Question: I have a Visual Studio 2010 Solution that contains three projects:
- - -
All of these projects are in the same solution, and I have added references from the Winforms App and the Service to the class library. In both projects I am able to see the classes from the class library and interact with them, but I am having an issue. I have created the database in the /Resources/ directory of my class library project (because to me the "common" project is the only sensible place to store the common database), however whenever I attempt to access the database in the Winforms app, it is not returning data that I know is in there. Since System.Data.SQLite has the default behaviour of creating an empty database file if the file isn't found (an odd choice in my opinion), I can't even go back and tell if the database exists or not.
This leads me to suspect that I am not understanding properly how files from one project are referenced in another. Here is what my project looks like:

WorkModeCommon Contains the classes SQLiteDatabase and ScheduleManager, where ScheduleManager has a SQLiteDatabase() and SQLiteDatabase interacts with Resources/WorkModeSchedules.s3db
Both the WorkModeConfigApp and the WorkModeService have a WorkModeCommon.ScheduleManager(), which should in theory take care of all of the database interaction.
Do I have a major flaw in my design, or could someone point me to a resource which could help me solve the problem I'm having?
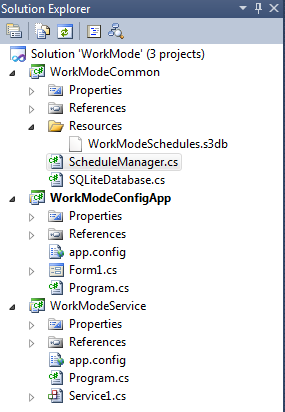
Answer: Ok folks, I've solved my problem. What I did is include a copy of the DB file in each project, and set the "Copy To Output Directory" property on all but one of those instances (the "Common" project) to "Do Not Copy". After that I changed the output directory for all three projects to the same directory (more specifically, I created centralized Debug and Release directories and pointed the proper build configurations to the proper directories). I am now able to test successfully using a single DB file and a centralized class library!